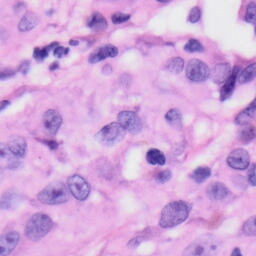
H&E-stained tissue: Skin